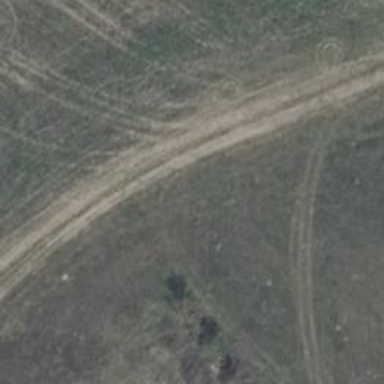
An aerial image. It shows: Track with grade5 tracktype.